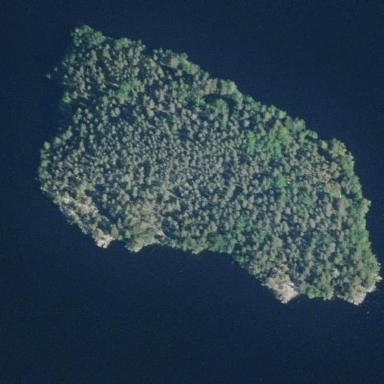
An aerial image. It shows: Islet.